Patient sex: M
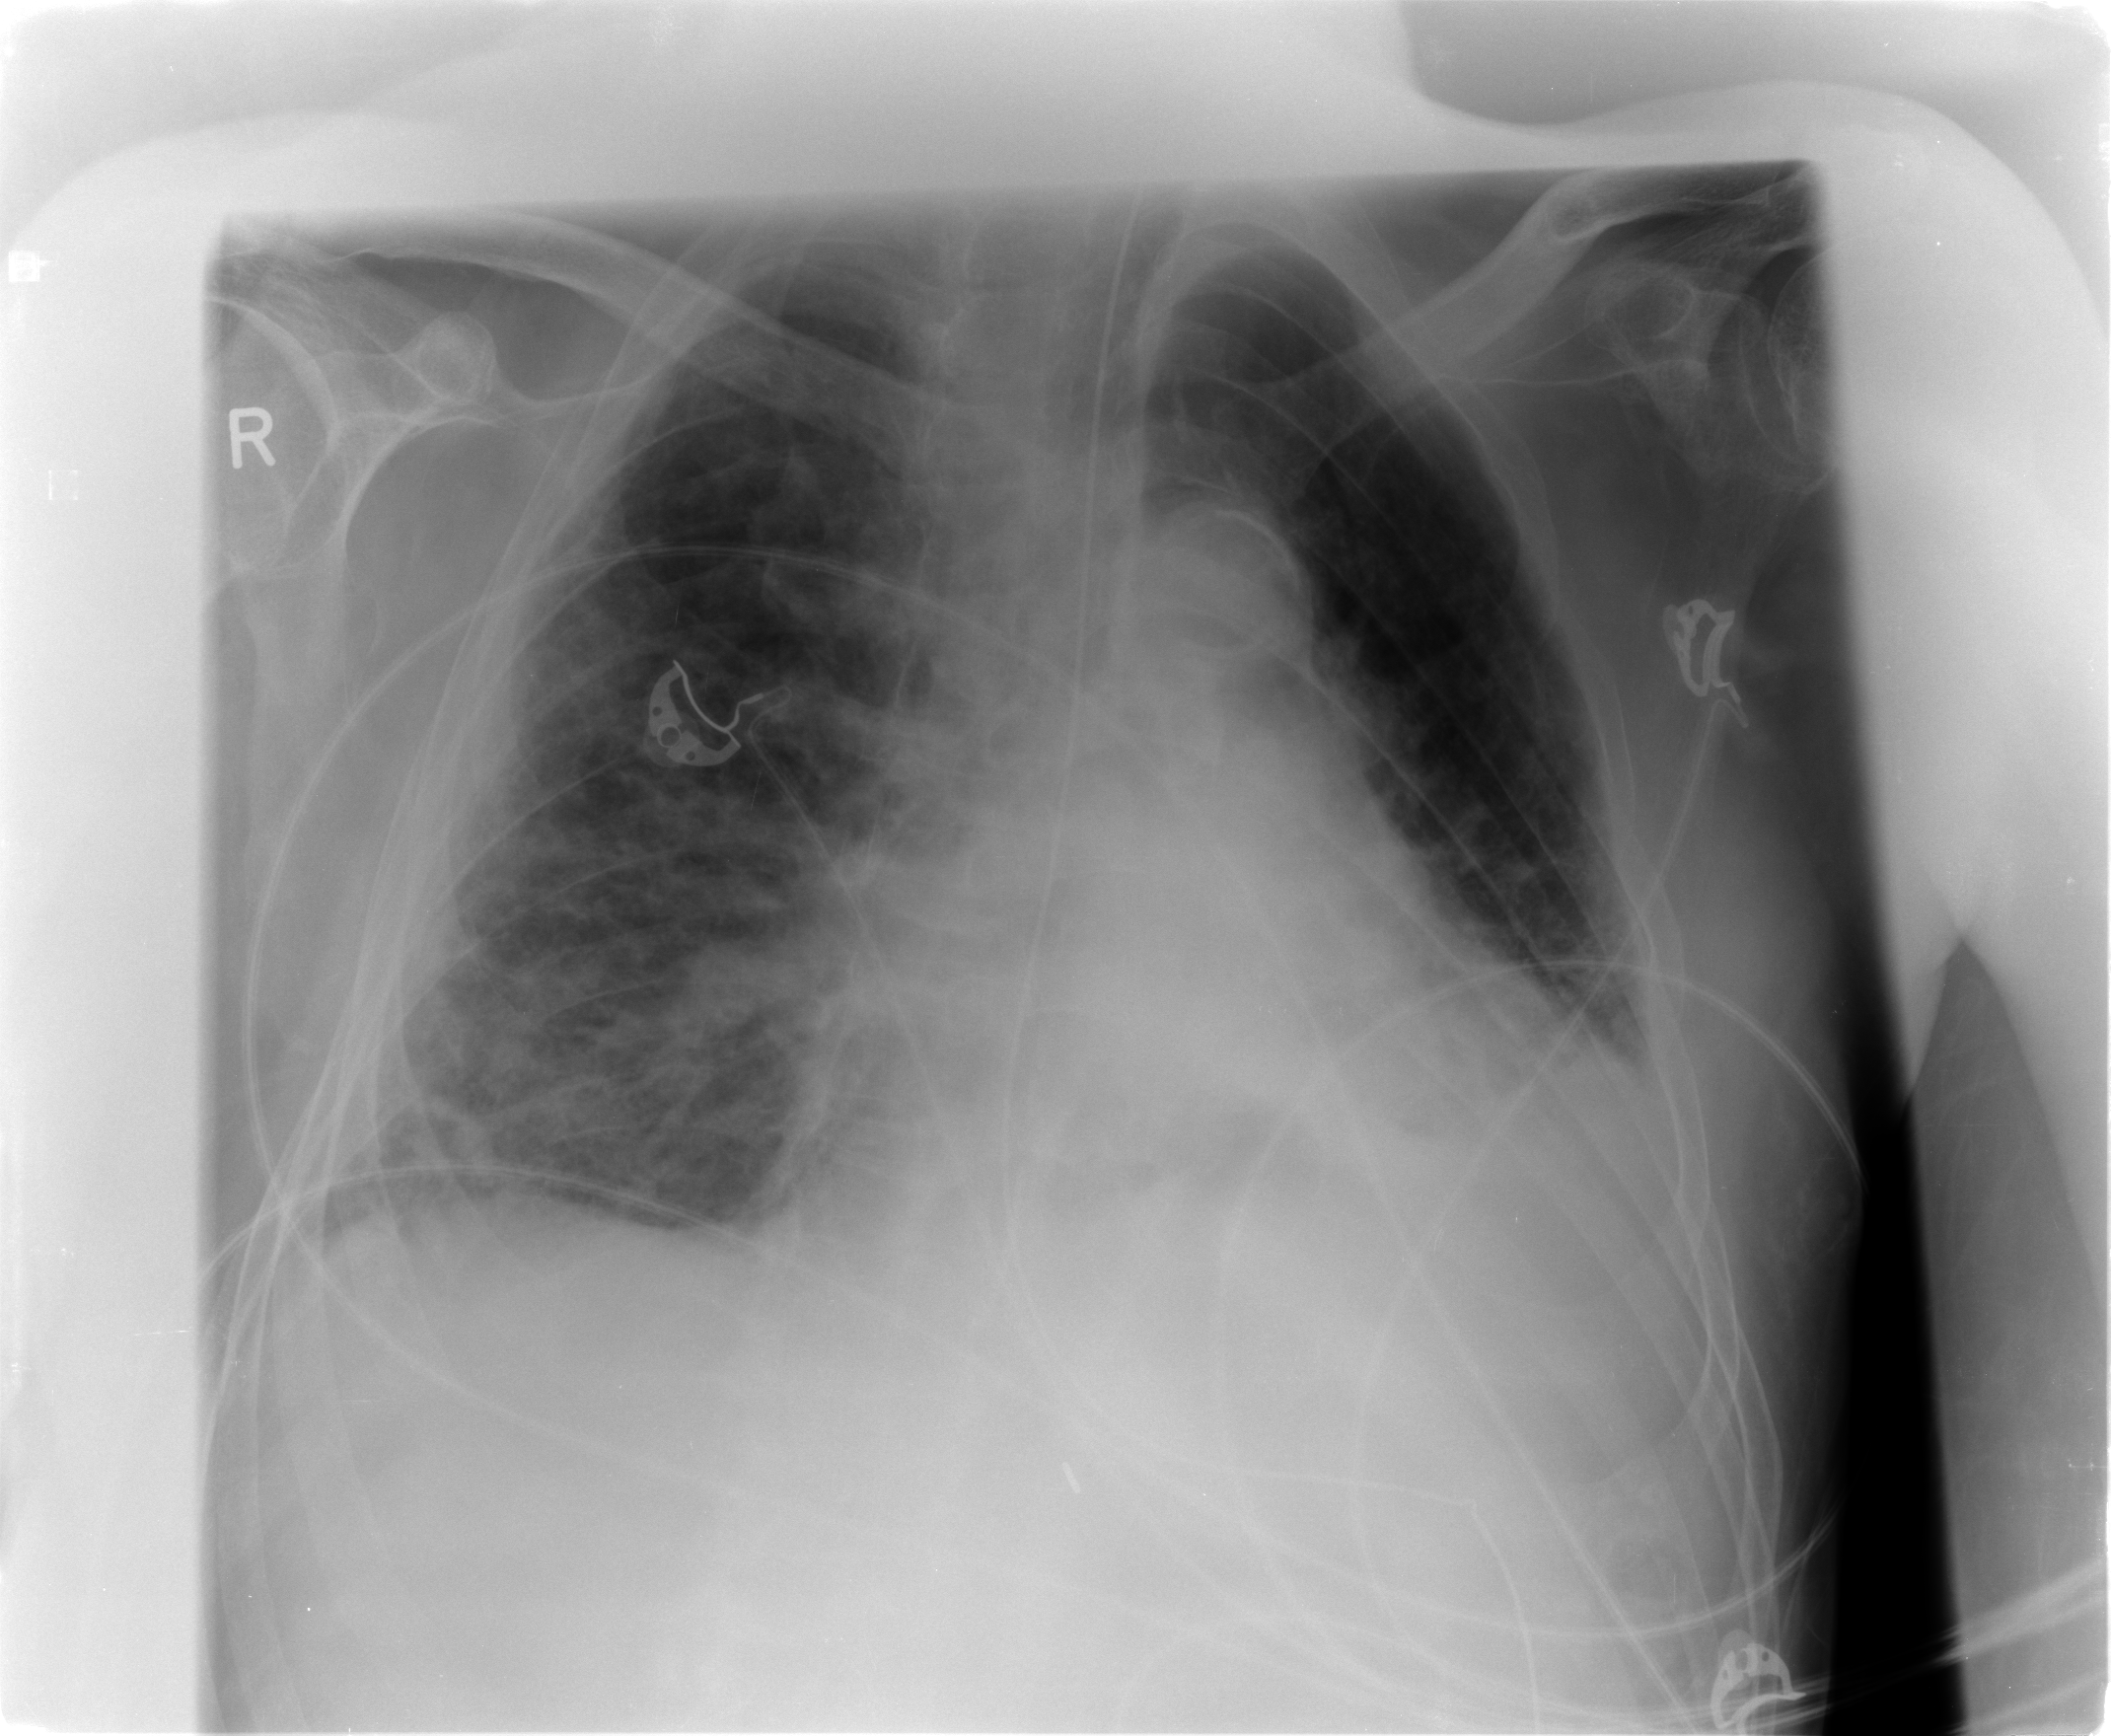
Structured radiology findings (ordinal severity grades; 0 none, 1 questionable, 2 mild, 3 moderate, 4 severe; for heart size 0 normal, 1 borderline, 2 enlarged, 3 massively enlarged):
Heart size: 2
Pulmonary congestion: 2
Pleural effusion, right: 1
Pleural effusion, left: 2
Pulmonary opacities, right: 2
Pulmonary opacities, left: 1
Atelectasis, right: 2
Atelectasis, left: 1